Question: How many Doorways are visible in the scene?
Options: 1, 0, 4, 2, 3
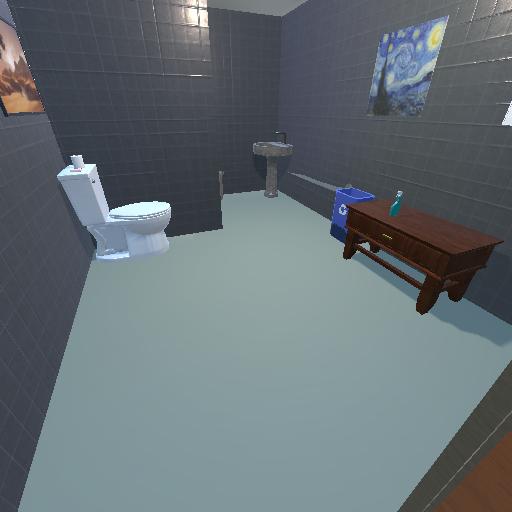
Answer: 1